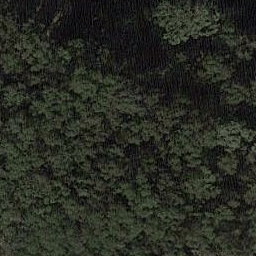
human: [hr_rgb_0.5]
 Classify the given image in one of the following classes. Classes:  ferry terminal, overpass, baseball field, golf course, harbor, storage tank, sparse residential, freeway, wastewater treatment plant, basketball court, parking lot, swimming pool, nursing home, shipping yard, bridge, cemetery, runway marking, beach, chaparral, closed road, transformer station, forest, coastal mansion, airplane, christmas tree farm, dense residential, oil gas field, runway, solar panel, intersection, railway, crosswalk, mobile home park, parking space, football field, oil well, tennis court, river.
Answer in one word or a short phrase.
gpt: forest